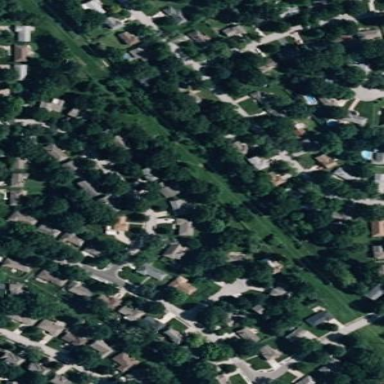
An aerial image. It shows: Residential area composed of single-family homes.